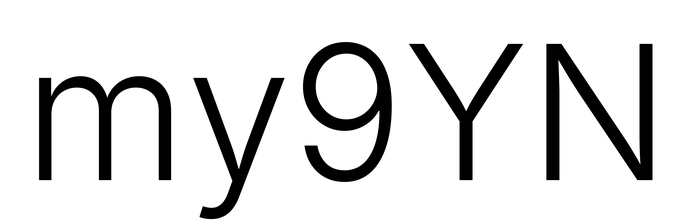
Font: Inter_Light